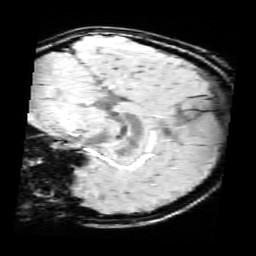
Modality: SWI
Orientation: sagittal
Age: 10
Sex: male
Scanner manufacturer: siemens
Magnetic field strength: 3 T
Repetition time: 0.027 s
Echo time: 0.02 s